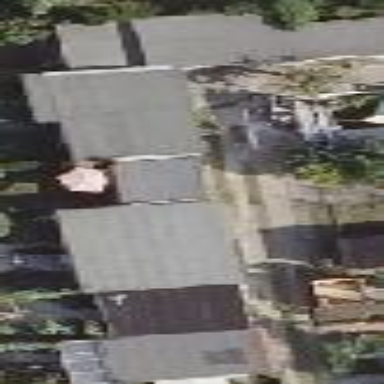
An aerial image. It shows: Group of garages.